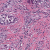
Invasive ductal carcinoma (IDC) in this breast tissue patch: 1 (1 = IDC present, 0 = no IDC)